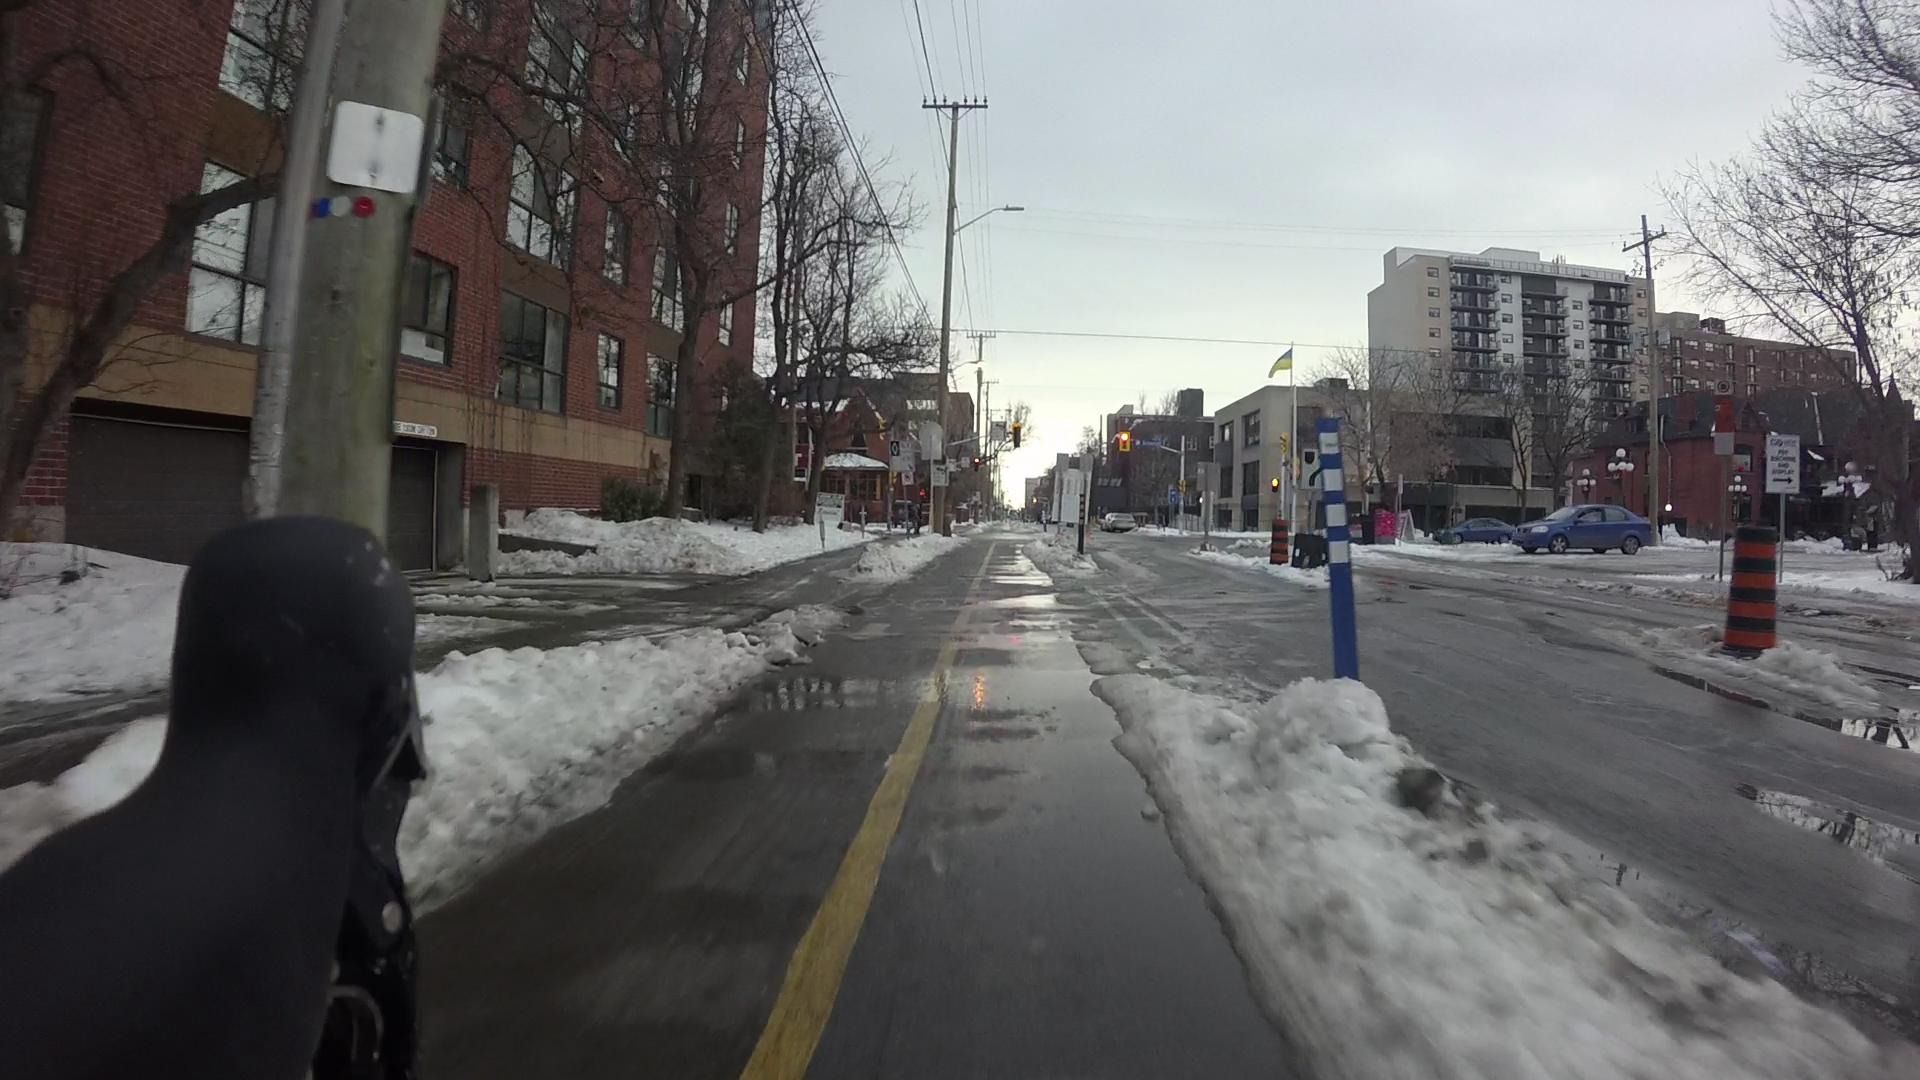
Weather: snowy
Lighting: day
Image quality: good
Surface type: cycling surface
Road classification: cycleway
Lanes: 2
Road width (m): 3
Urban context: urban centre
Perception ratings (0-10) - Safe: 4.82, Lively: 7.6, Beautiful: 4.82, Boring: 5.39, Depressing: 1.75, Wealthy: 2.96